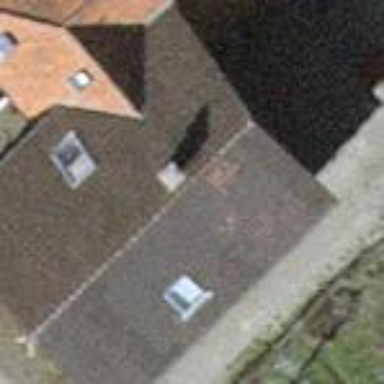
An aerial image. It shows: Building.